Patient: sex M, age 71
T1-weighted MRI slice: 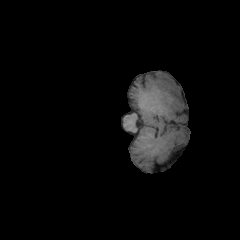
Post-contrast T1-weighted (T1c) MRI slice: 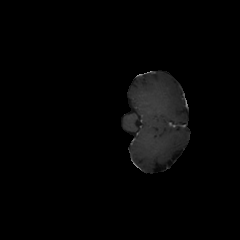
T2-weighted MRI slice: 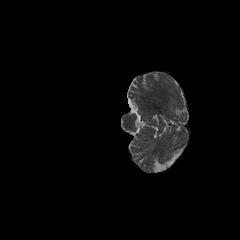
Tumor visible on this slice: no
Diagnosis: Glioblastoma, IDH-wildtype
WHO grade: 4